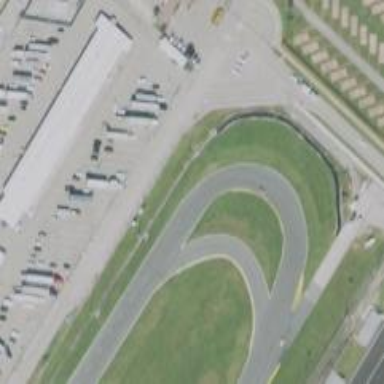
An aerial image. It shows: Raceway for motor sports.